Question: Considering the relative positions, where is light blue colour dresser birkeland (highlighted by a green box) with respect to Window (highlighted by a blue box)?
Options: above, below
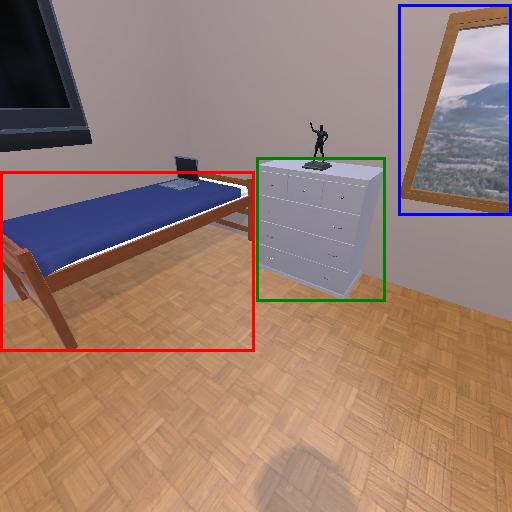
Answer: above